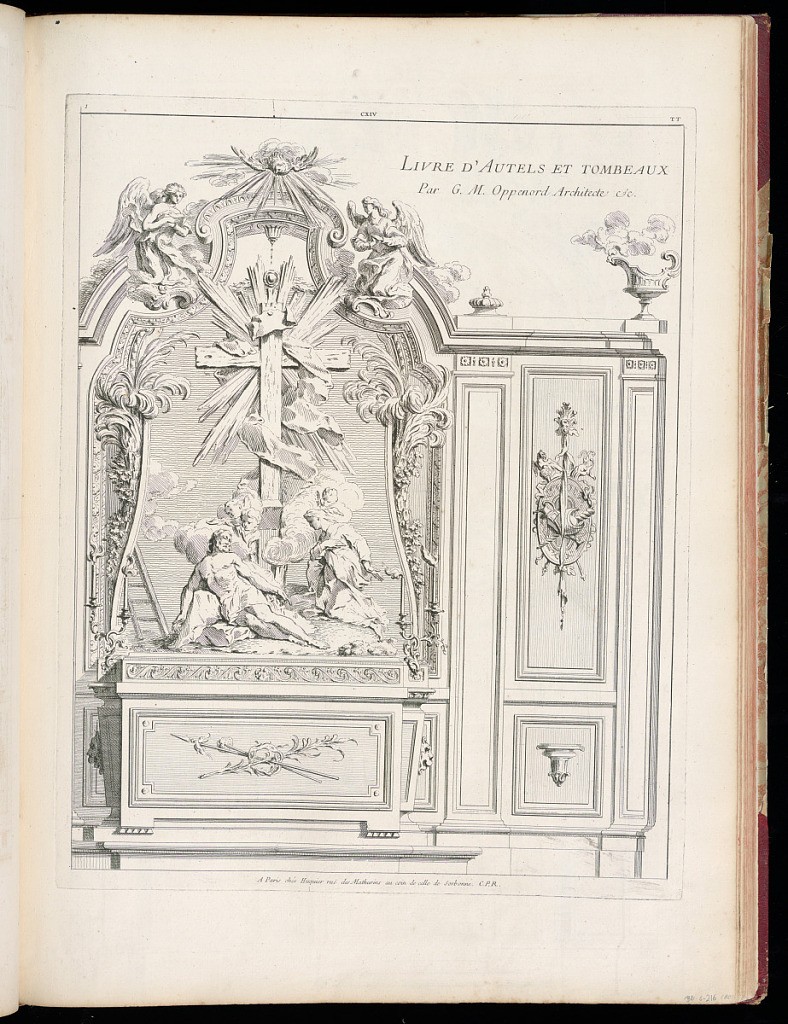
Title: Title Page
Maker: Gilles-Marie Oppenord, French, 1672–1742
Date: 1749-1761
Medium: Etching and engraving on laid paper
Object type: Bound print
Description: Design for a tomb with a scene of the descent of Christ from the cross, framed by candelabra and carved scrolling acanthus leaves and kneeling angels. To the right of the tomb is a panel with carved trophies. This plate is the title page of the series, and the text is printed on the upper right. The plate is numbered but not signed.